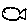
Label: fish